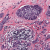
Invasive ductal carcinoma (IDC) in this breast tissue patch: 1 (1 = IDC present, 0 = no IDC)